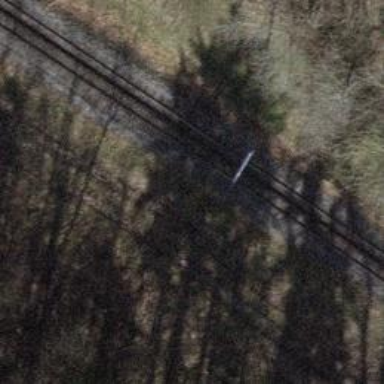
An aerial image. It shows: Railway milestone.